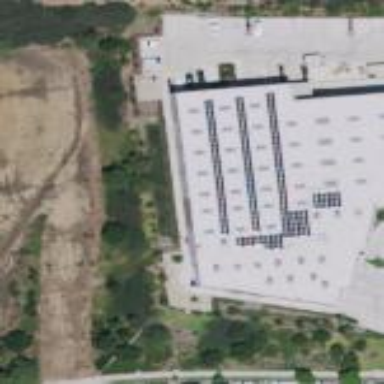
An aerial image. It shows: Commercial building.